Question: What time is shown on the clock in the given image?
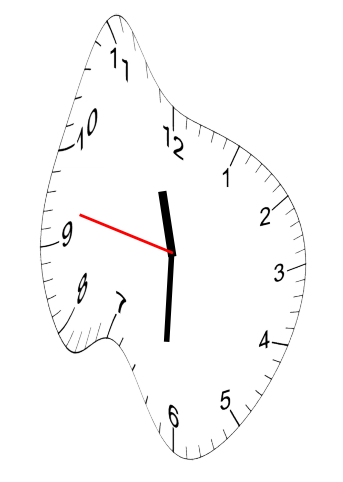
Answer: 11:30:47